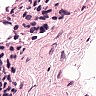
Metastatic tissue present: no